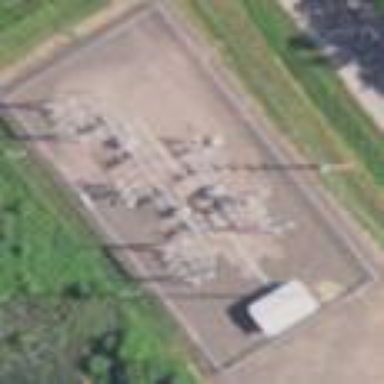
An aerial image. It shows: Minor distribution substation.